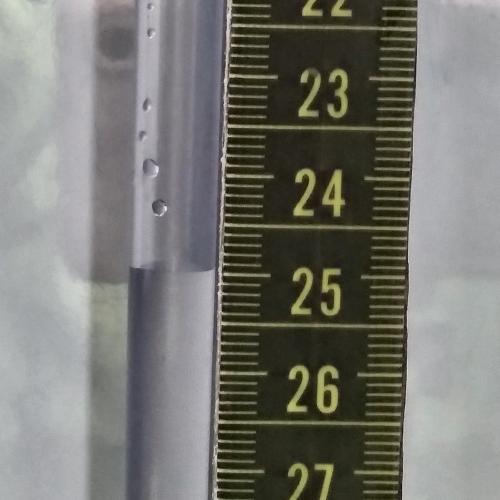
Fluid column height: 25.0 cm